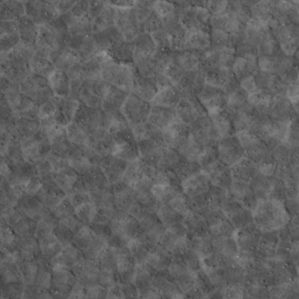
Label: non_frost